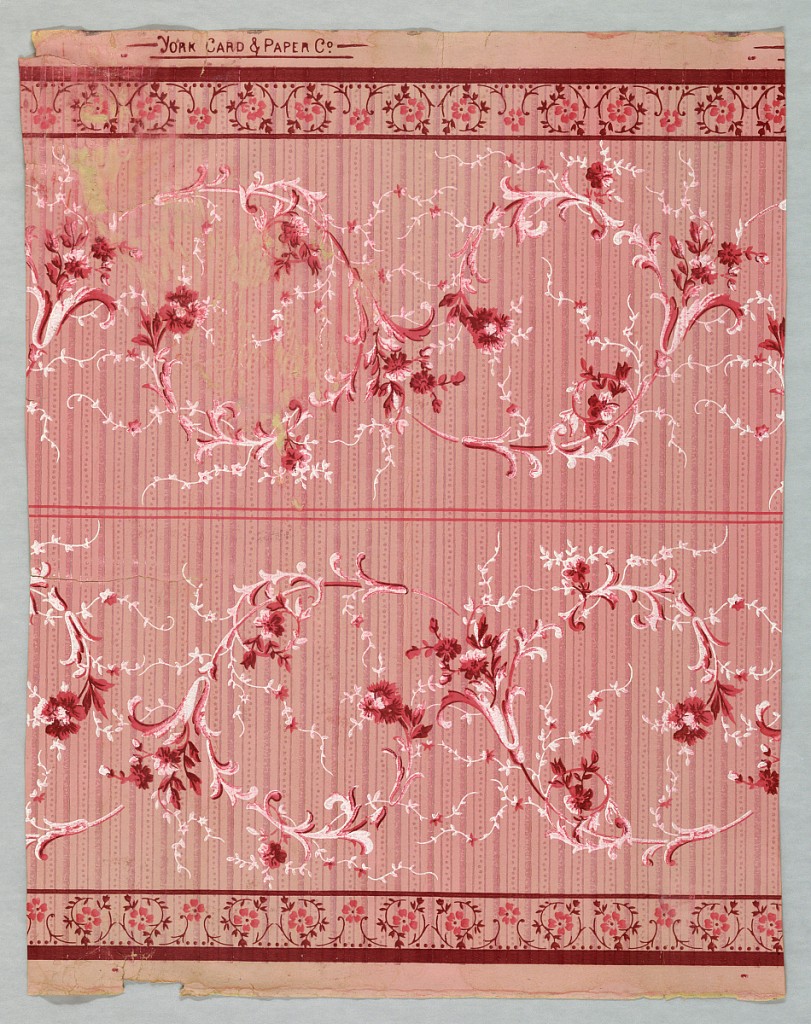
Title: Sidewall
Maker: York Card & Paper Co., 1891
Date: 1885–1920
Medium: Machine-printed paper, liquid mica
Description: Matching sidewall and border. Wallpaper contains floral bouquets and scrolling foliate scrolls.Printed in red and white on mica-striped background. Maroon, rose and white floral scrollwork on pink ground. Border is printed two across the width. Floral bouquets and scrolling foliate sprigs, narrow band of scrolling florall and foliate motif at bottom edge. Printed in red and white on pink striped background.